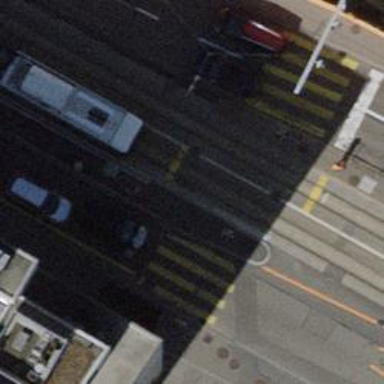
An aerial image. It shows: Tram stop with public transport connection.